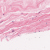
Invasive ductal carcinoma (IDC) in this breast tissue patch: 0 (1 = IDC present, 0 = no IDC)